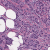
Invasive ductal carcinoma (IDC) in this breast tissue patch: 1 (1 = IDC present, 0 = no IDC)